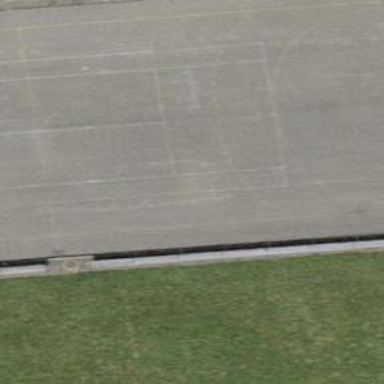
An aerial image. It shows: Brown bench in the vicinity.